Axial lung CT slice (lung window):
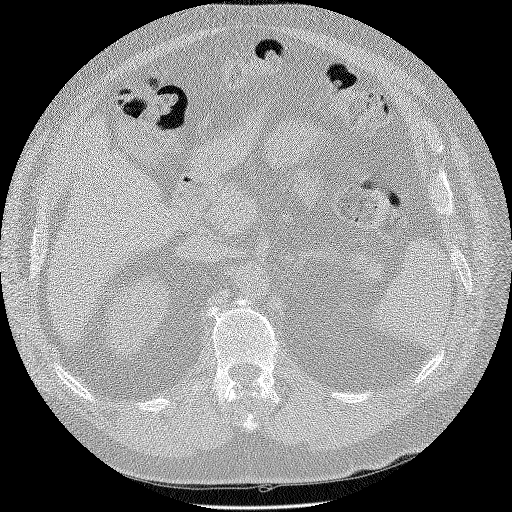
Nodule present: no